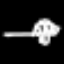
Label: airplane